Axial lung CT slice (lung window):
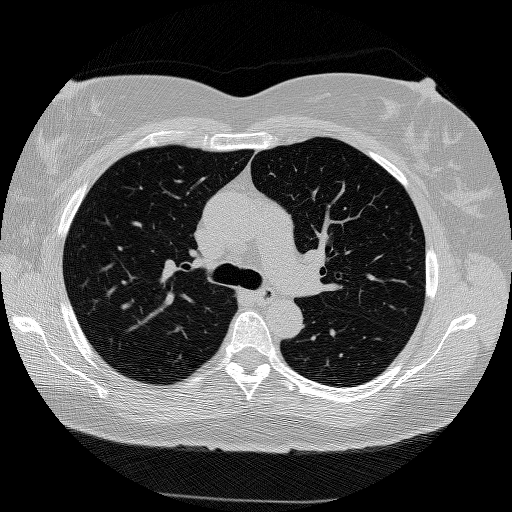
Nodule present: no